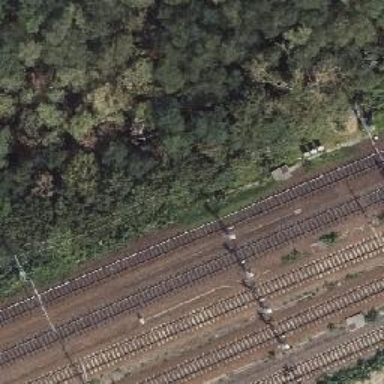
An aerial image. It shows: Railway with electrified contact lines.